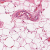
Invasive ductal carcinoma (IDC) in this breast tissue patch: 0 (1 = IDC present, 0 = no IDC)